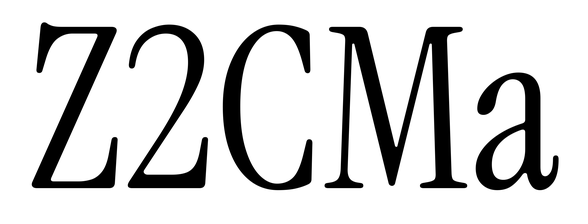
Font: InstrumentSerif-Regular